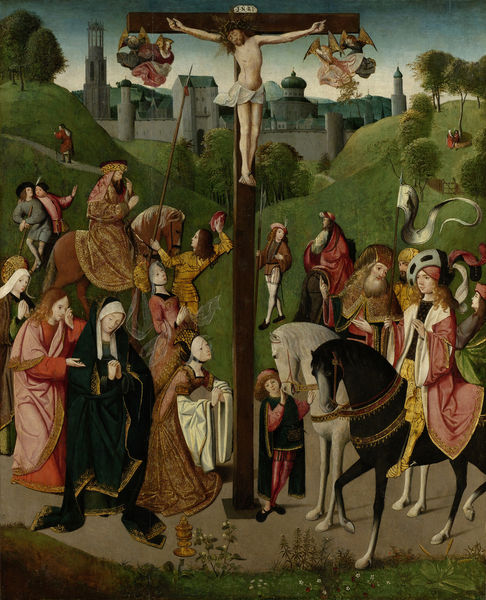
Titel: Christus aan het kruis
Künstler: Meester van de Kruisafneming van Figdor
Standort: Amsterdam
Institution: Rijksmuseum
Schlagwörter: baum, himmel, grün, menschen, stadt, blume, blumen, strasse, weg, wiese, bart, hügel, gold, rosa, pferde, reiter, turm, engel, fahne, berge, mauer, kuppel, lanze, kreuz, jesus, kreuzigung, maria, maria magdalena, wall, blumen#